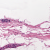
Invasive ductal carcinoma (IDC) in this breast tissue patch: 0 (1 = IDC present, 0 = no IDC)